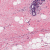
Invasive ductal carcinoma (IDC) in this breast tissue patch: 0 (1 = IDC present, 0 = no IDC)